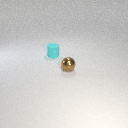
small cyan rubber cylinder behind small brown metal sphere